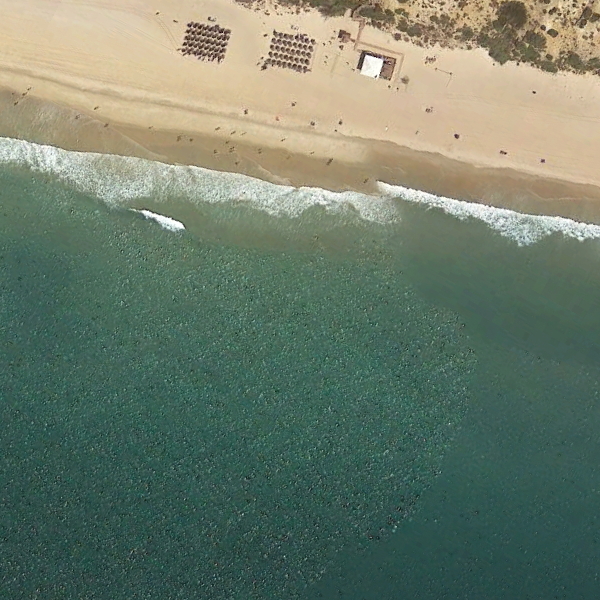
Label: Beach